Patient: sex F, age 57
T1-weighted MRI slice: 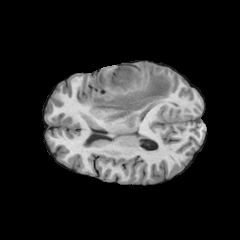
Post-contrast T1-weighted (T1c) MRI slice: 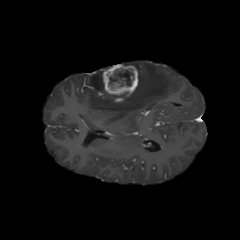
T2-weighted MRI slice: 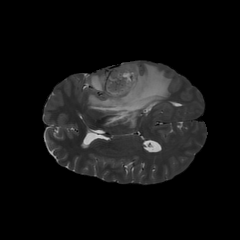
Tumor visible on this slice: yes
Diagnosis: Glioblastoma, IDH-wildtype
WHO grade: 4